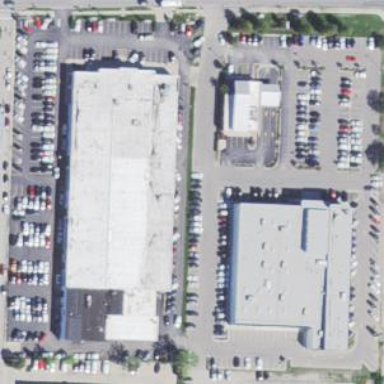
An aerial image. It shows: Retail area.